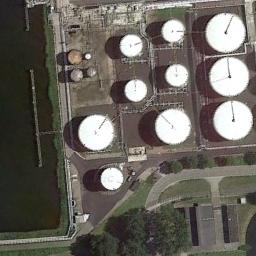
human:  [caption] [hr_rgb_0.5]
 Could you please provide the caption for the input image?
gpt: There are many storage tanks on the bare land next to the water .

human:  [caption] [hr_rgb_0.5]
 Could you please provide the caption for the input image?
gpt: There are many different sized storage tanks in the factory, And there is a river outside the factory .

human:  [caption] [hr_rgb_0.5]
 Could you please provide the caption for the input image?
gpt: There are many trees beside the storage tanks .

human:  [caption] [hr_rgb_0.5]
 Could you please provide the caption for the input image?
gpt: There are three white storage tanks and three silver storage tanks .

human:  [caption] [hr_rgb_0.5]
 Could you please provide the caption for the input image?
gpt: There are some white storage tanks of different sizes .